Question: Overall context: I have a db of cross-references among pages in a wiki space, and want an incrementally-growing visualization of links.
I have working code that shows clusters of labels as you mouseover. But when you move away, rather than hiding the labels, I want to keep certain key labels (e.g. the centers of clusters).
I forked an existing example and got it roughly working.
- <URL>

- <URL>
Code that works at removing all labels:
'''
i = j = 0;
if (!bo) { //bo=False - from mouseout
//labels.select('text.label').remove();
labels.filter(function(o) {
return !(o.name in clicked_names);
})
.text(function(o) { return ""; });
j++;
}
'''
Code attempting to leave behind some labels, which does work:
'''
labels.forEach(function(o) {
if (!(d.name in clicked_names)) {
d.text.label.remove();
}
'''
I know I'm just not grokking the d3 model at all....
thx
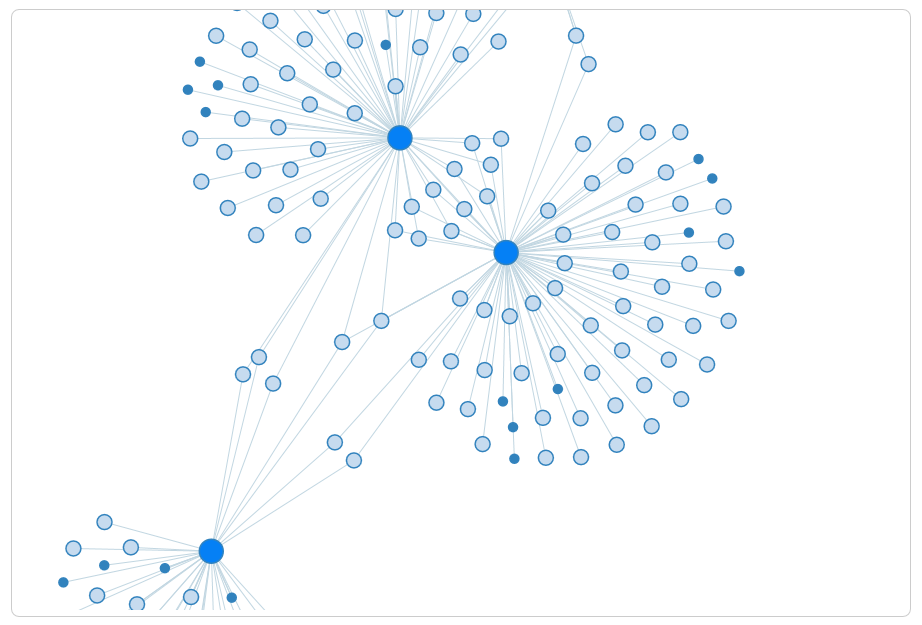
Answer: The problem comes down to your use of 'in' to search for a name in an array. The Javascript 'in' keyword searches not . For an array, the keys are the index values. So testing '(d.name in clicked_names)' will always return false.
Try
'''
i = j = 0;
if (!bo) { //bo=False - from mouseout
//labels.select('text.label').remove();
labels.filter(function(o) {
return (clicked_names.indexOf(o.name) < 0);
})
.text(function(o) { return ""; });
j++;
}
'''
The <URL> test.
By the way, there's a difference between removing a label and just setting it's text content to the empty string. Which one to use will depend on whether you want to show the text again later. Either way, just be sure you don't end up with a proliferation of empty labels clogging up your browser.